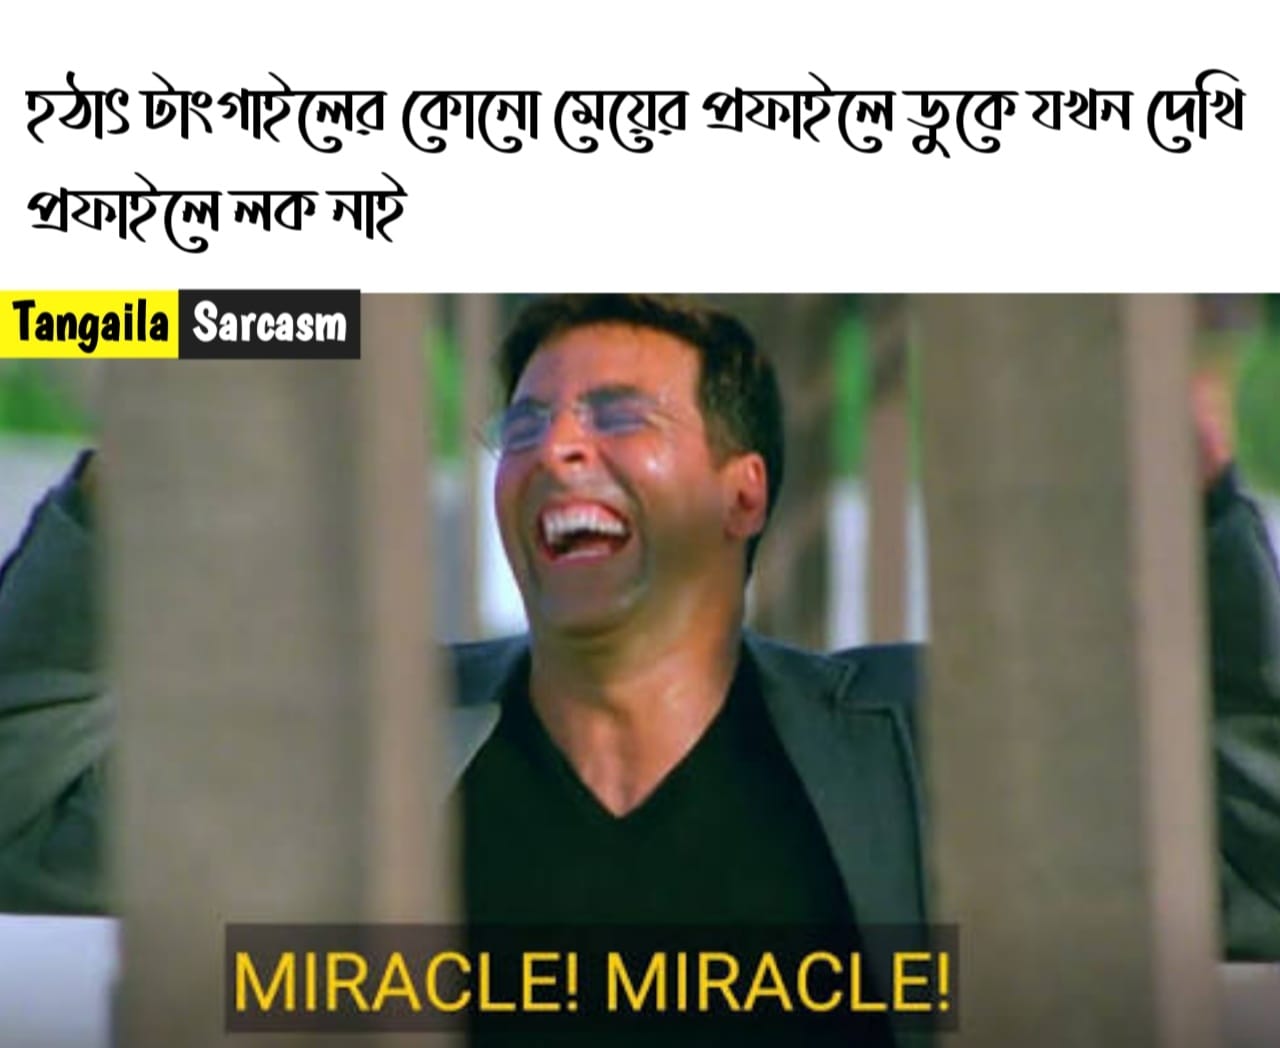
Caption: হঠাত টাংগাইলের কোনো মেয়ের প্রফাইলে ডুকে যখন দেখি প্রফাইলে লক নাই   MIRACLE ! MIRACLE
Label: hate